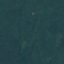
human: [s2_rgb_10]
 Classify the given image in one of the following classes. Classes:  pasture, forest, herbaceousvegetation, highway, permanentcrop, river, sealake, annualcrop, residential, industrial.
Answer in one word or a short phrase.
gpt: Forest